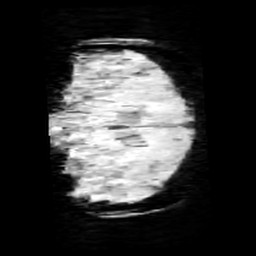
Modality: minIP
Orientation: coronal
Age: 9
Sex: female
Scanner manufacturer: siemens
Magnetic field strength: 3 T
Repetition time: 0.027 s
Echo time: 0.02 s